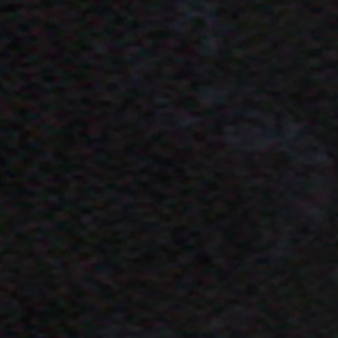
Label: other